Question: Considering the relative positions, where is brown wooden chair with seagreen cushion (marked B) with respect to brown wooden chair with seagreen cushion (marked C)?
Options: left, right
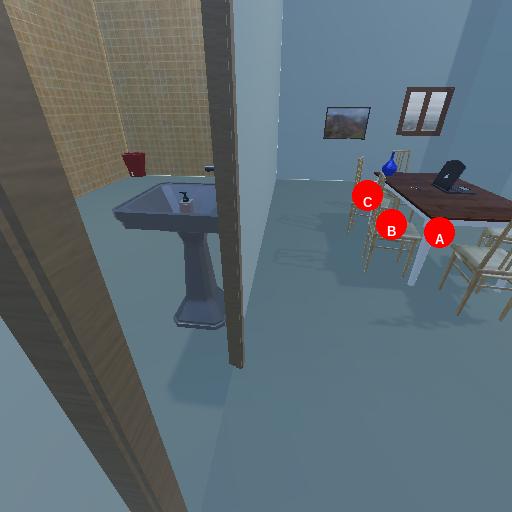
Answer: left